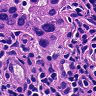
Metastatic tissue present: yes